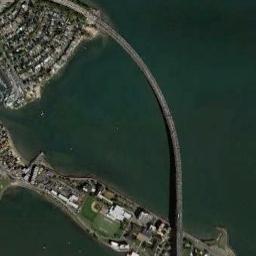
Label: bridge